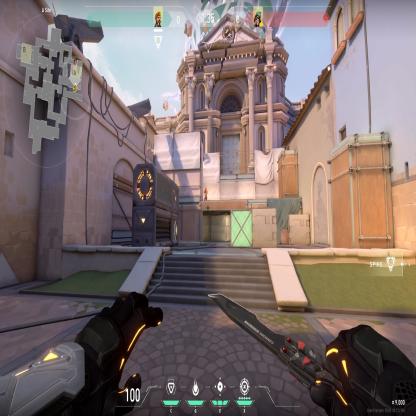
Label: enemy